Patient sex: M
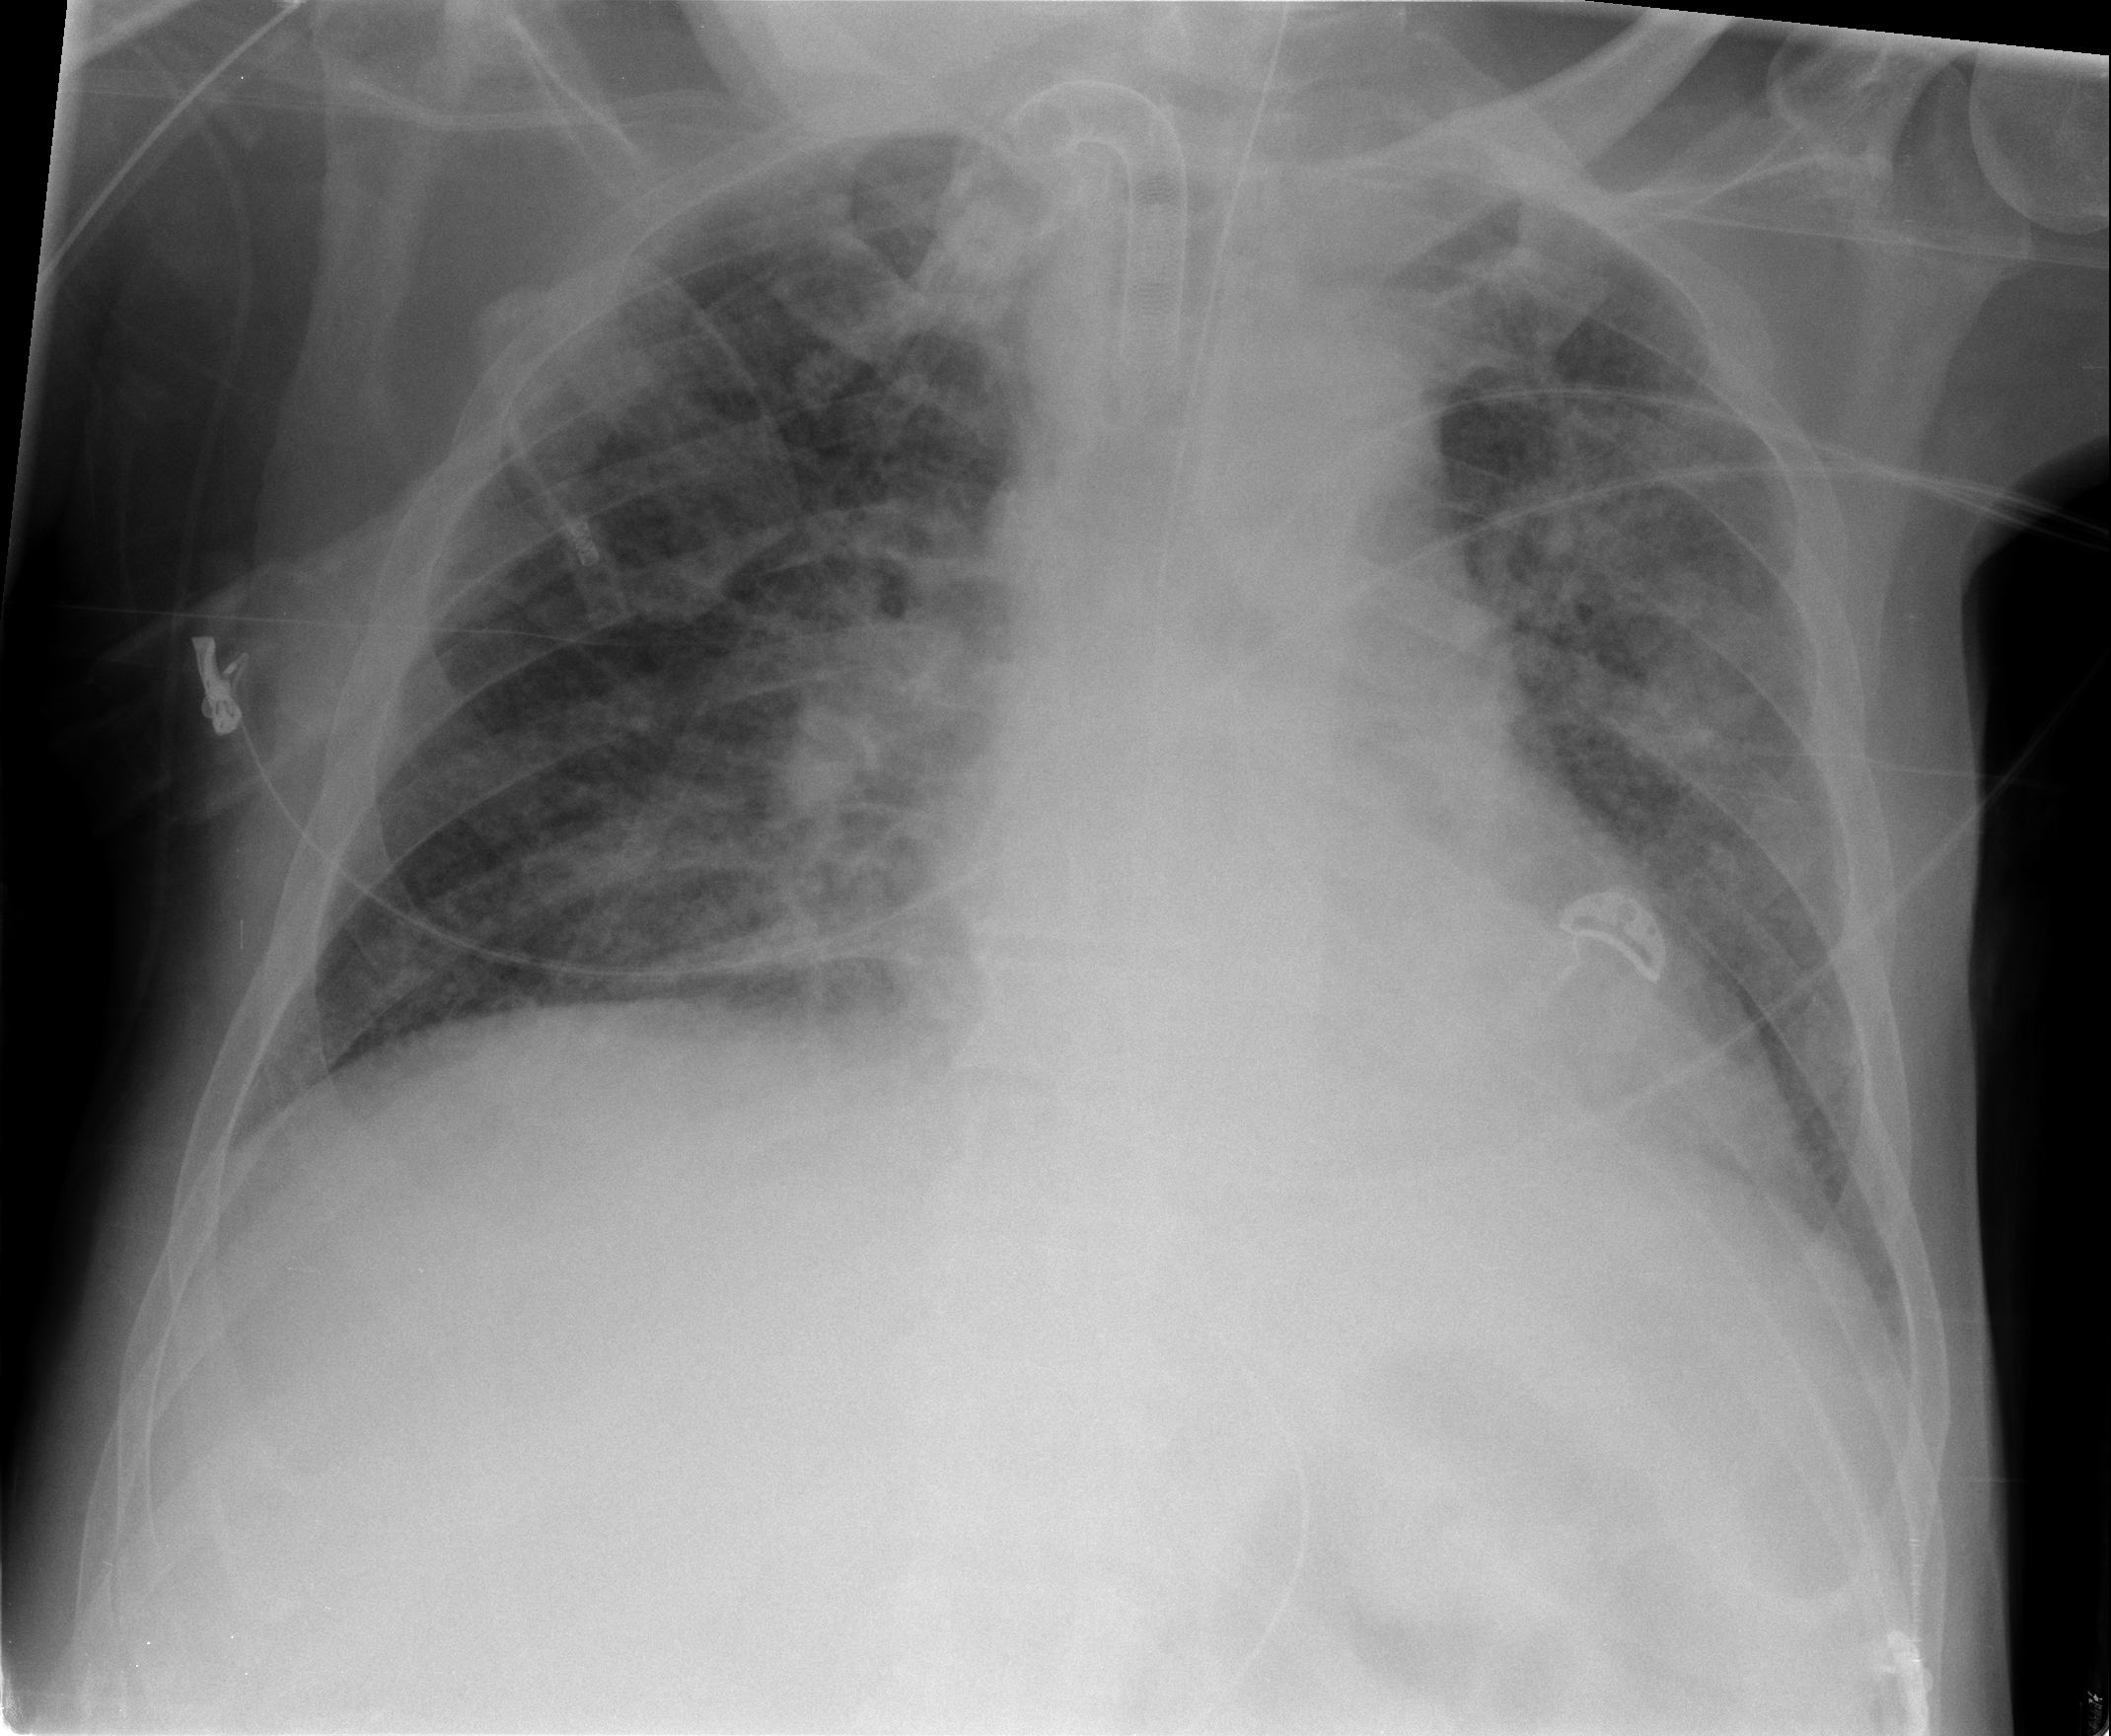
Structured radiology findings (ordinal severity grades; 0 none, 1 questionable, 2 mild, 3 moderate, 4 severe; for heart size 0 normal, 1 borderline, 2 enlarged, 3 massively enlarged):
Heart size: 2
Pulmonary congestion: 2
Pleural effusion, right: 1
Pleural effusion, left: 1
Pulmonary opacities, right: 3
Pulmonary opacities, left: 3
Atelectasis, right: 2
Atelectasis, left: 2